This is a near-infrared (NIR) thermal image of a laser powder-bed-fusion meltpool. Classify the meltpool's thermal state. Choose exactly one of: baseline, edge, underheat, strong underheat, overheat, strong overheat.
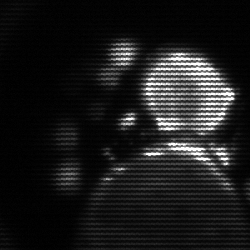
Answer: baseline